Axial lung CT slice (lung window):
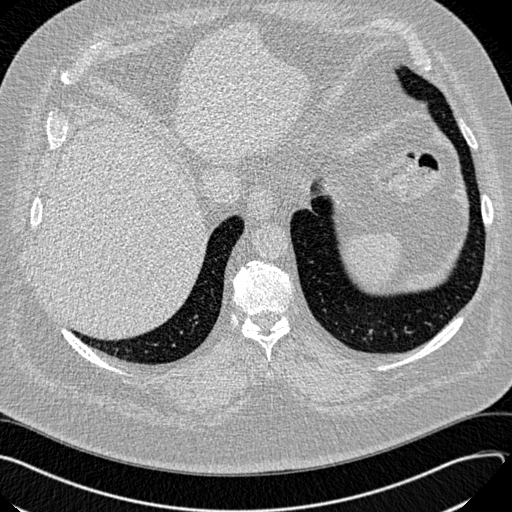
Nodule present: no